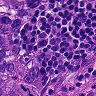
Metastatic tissue present: yes